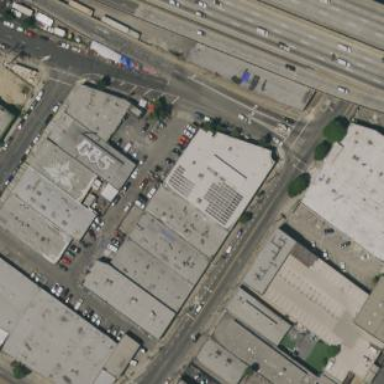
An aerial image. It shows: Industrial building.